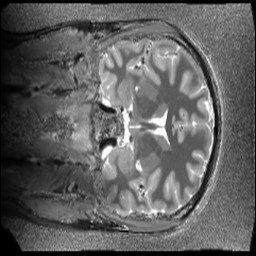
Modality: T1map
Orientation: coronal
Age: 20
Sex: female
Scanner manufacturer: siemens
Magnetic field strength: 6.98 T
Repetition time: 6 s
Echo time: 0.00283 s